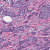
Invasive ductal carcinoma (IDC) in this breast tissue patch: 1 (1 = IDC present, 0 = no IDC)